Interaction volume radius: 10 \u00c5
Interaction volume height: 20 \u00c5
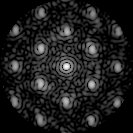
Disorder parameter: 0.3286